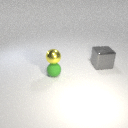
small green rubber sphere below small yellow metal sphere